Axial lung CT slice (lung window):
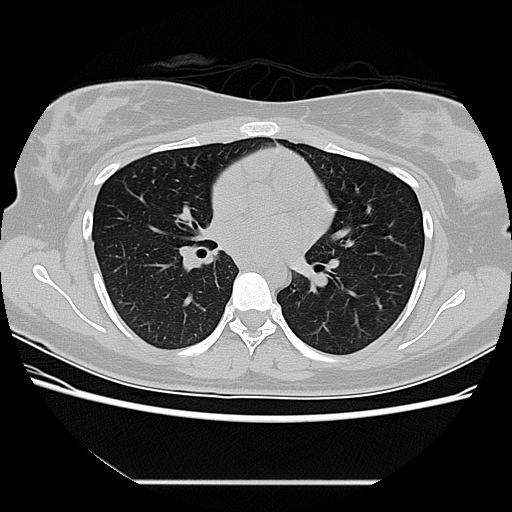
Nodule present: no